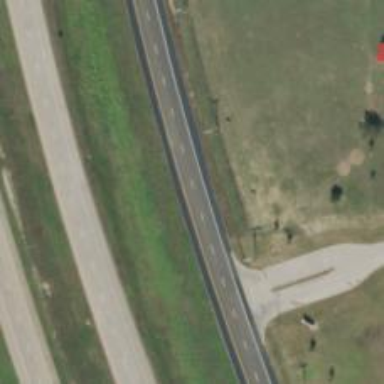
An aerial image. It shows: Tertiary road with frontage road.